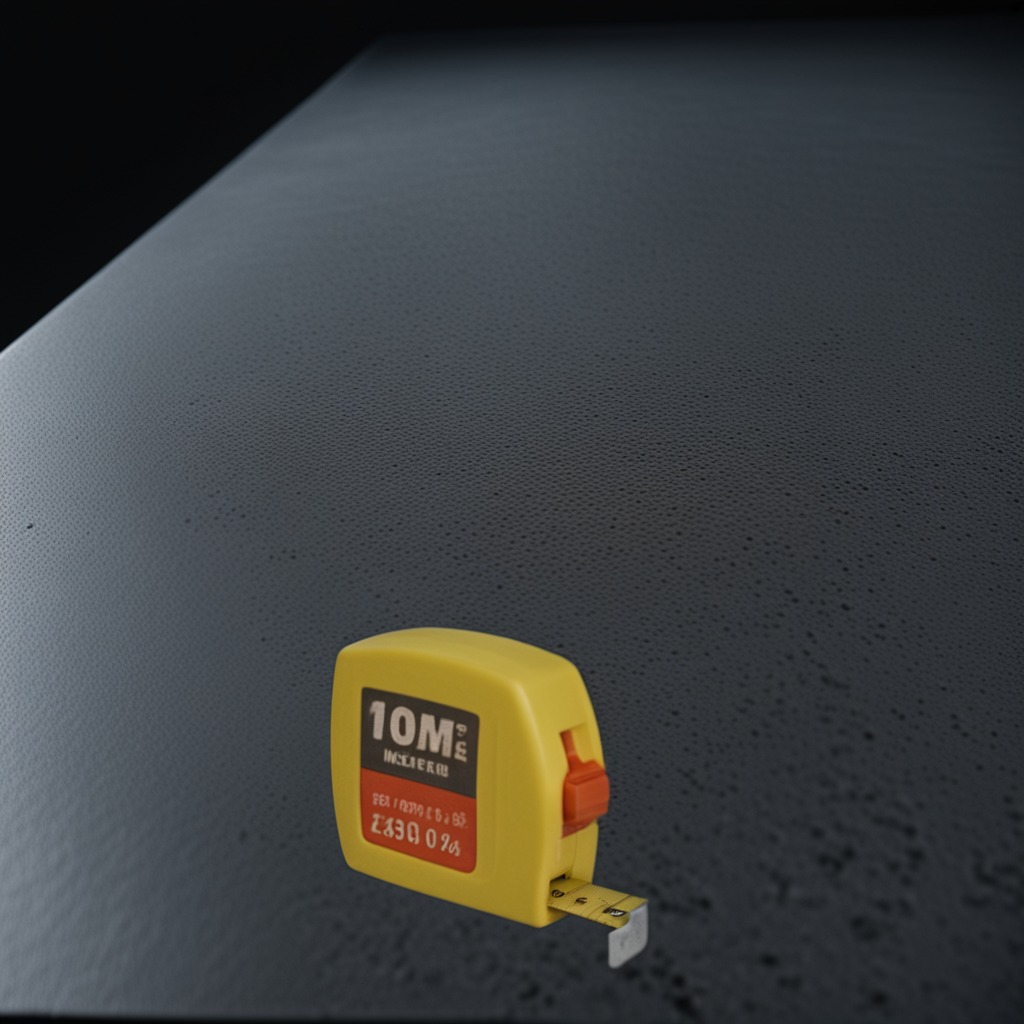
A measuring tape is lying on a clean granite table inside a workshop at night dim ambient light soft shadows worn but